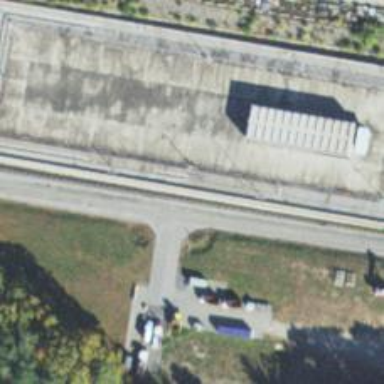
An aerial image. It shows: Chain link fence surrounding concrete area. The area is landfill.